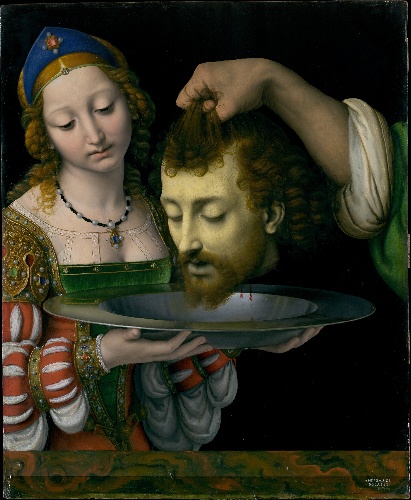
Title: Salome with the Head of Saint John the Baptist
Artist: Andrea Solario
Artist bio: Italian, Milan ca. 1465–1524 Milan
Date: ca. 1507–9
Object type: Painting
Classification: Paintings
Medium: Oil on wood
Dimensions: 22 1/2 x 18 1/2 in. (57.2 x 47 cm)
Department: European Paintings
Credit line: The Friedsam Collection, Bequest of Michael Friedsam, 1931
Accession year: 1932
Repository: Metropolitan Museum of Art, New York, NY
Tags: Heads|Women|Saint John the Baptist|Salome